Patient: sex M, age 30
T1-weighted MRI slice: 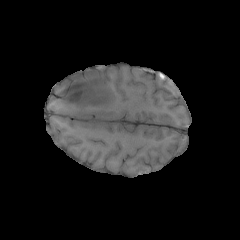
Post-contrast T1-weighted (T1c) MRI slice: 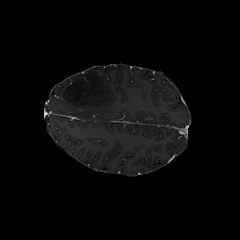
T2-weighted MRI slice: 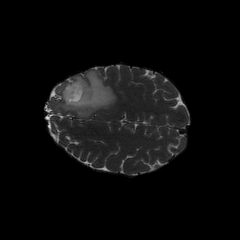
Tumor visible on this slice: yes
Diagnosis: Astrocytoma, IDH-mutant
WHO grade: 3